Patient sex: M
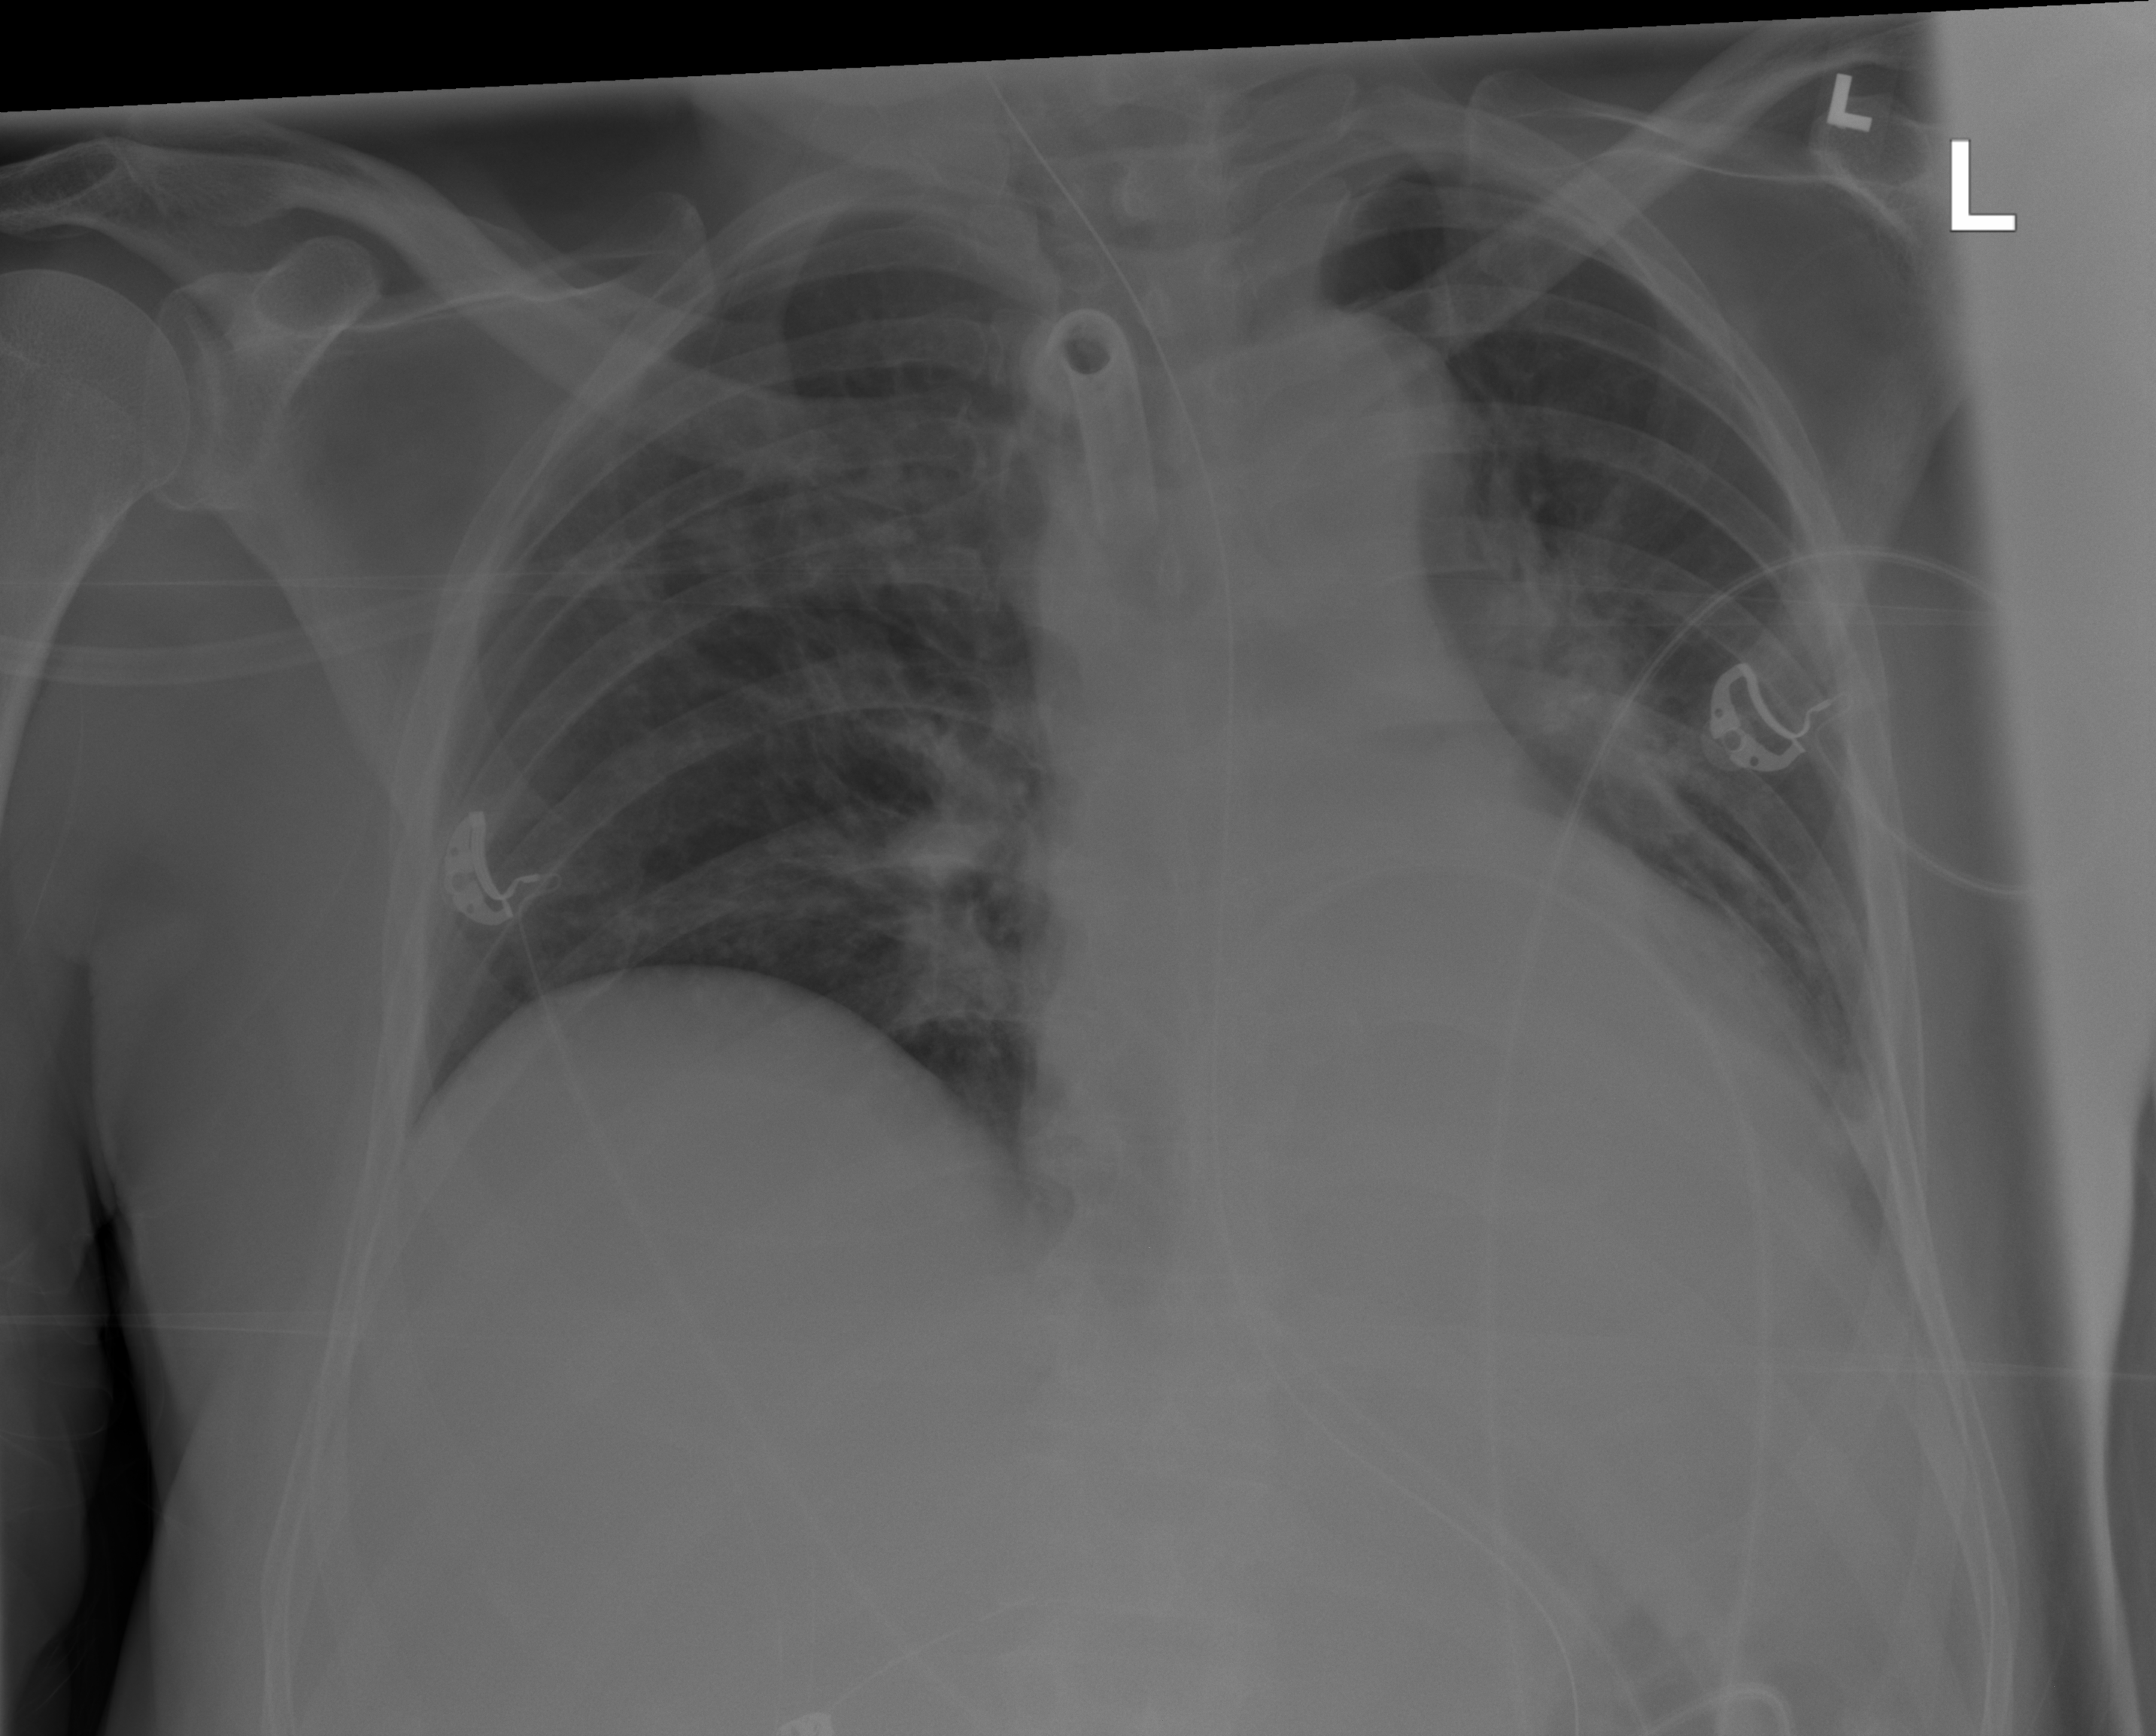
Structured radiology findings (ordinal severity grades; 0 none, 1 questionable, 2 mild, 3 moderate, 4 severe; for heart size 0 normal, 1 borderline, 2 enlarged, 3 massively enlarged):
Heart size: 2
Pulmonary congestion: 1
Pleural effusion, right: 0
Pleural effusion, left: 2
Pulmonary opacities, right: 0
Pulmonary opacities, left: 1
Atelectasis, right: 0
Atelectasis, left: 2